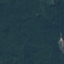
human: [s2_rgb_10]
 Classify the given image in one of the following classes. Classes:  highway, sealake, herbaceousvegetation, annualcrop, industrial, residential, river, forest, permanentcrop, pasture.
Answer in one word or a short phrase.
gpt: Forest